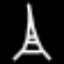
Label: The Eiffel Tower